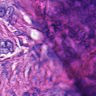
Metastatic tissue present: yes